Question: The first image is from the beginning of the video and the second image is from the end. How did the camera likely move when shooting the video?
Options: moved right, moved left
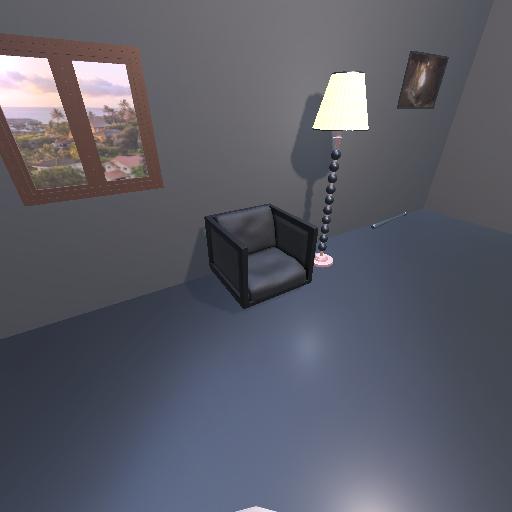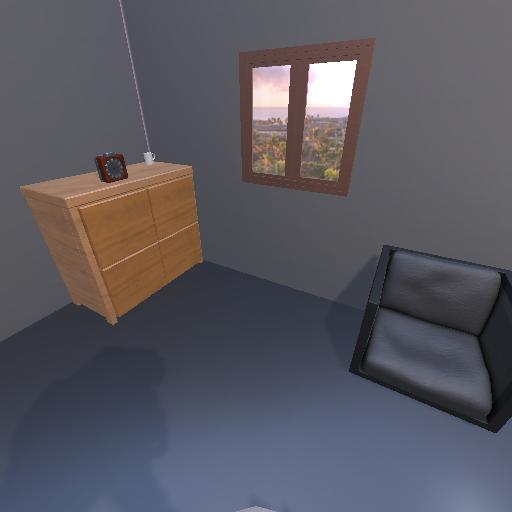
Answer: moved right